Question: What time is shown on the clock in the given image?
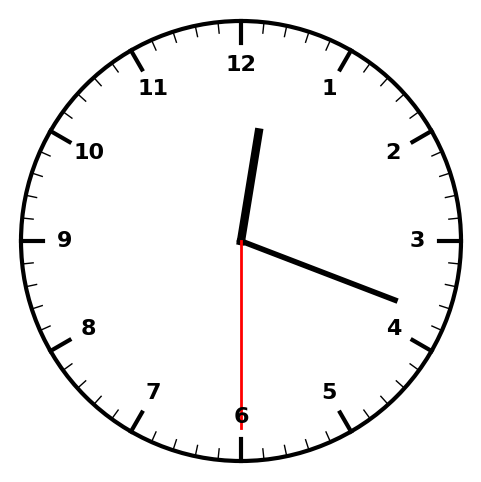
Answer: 12:18:30